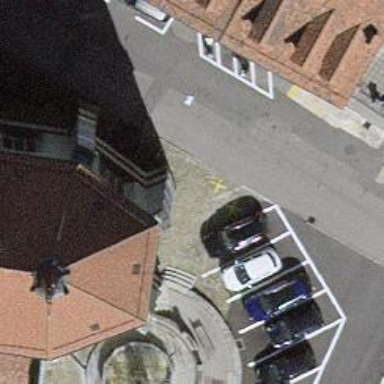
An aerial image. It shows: View of roof with edges.